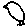
Label: bird